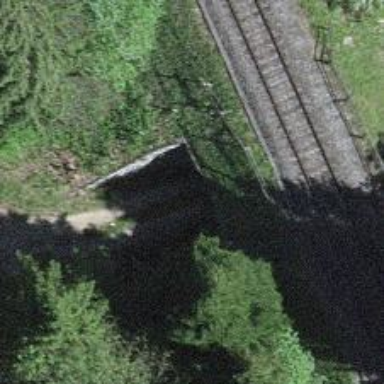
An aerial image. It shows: Track with grade2 tracktype.